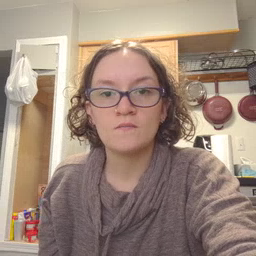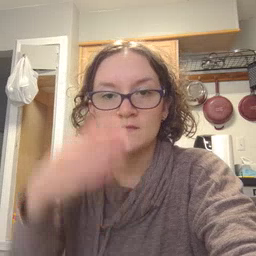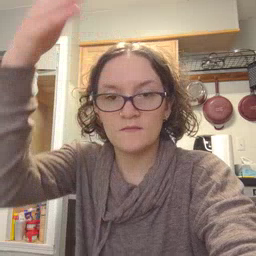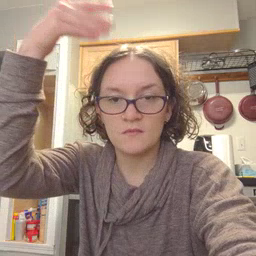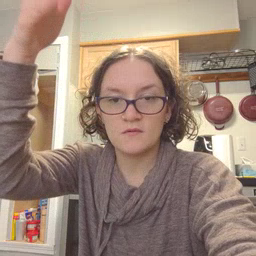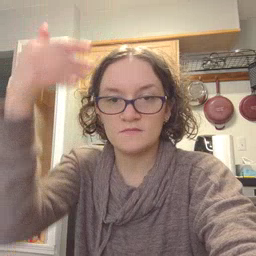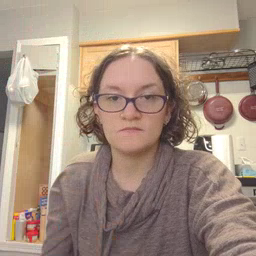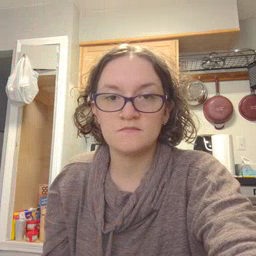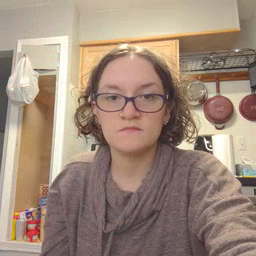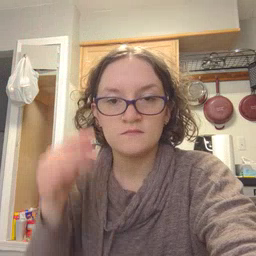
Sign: flag